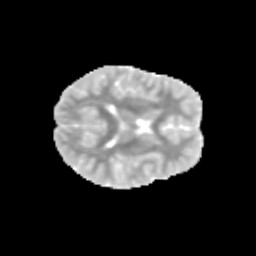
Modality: MD
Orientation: axial
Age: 11
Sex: female
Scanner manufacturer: siemens
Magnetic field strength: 3 T
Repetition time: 3.8 s
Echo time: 0.07 s